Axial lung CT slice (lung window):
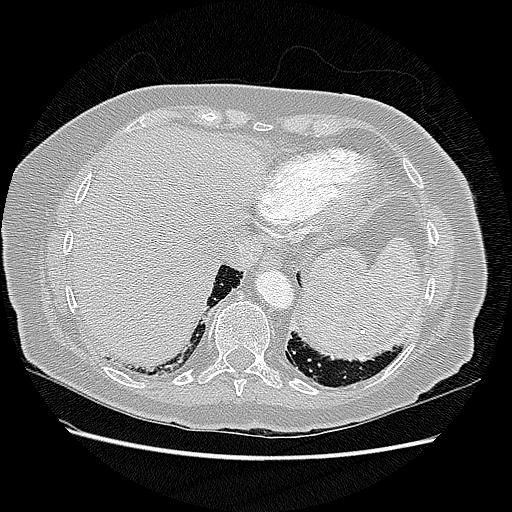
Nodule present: no